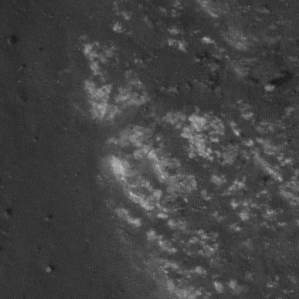
Label: non_frost